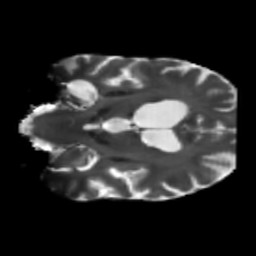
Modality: T2w
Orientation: coronal
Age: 75
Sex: male
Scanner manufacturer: siemens
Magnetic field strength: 3 T
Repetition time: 5.47 s
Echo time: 0.0854 s